Question: I need to know if Sitecore Field can have different location set to save uploaded files?
I need to set different folder (media library) because content authors do not have access/rights to publish uploaded files in , saved under /System/.

The best part is that on Production Instance I do not have admin rights to modify security and access for content authors.
Question is: there is an option to set another destination folder on FileDropArea from CMS or only new written custom field can do it.
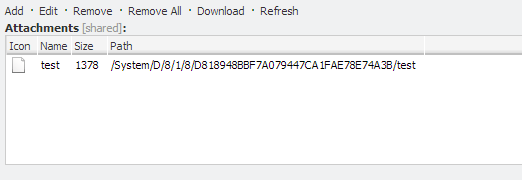
Answer: It looks like you can change the root folder, but you need to do it in the WebDAV config settings. The setting to change the root FileDropArea location is:
Its not in the sitecore config by default so add it via an include file:
'''
<configuration xmlns:patch="http://www.sitecore.net/xmlconfig/">
<sitecore>
<settings>
<setting name="WebDAV.FileDropAreaMediaLocation" value="/sitecore/media library/my uploads" />
</settings>
</sitecore>
</configuration>
'''
But I don't think you will need too. The files are not uploaded to the System area of the content tree, but the system folder in the Media Library.

As long as your editors are members of the role, they should have access to see this folder and its contents.